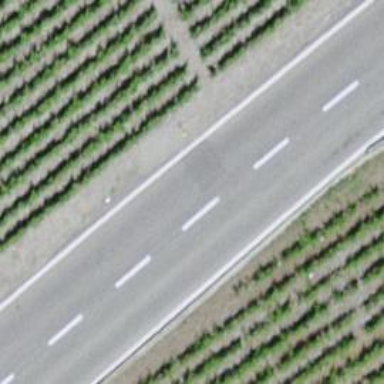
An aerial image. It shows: Secondary road with asphalt surface.